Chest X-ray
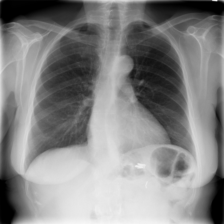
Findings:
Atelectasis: negative
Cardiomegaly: negative
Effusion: negative
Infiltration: negative
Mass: negative
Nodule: negative
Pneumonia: negative
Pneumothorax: negative
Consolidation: negative
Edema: negative
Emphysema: negative
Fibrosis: negative
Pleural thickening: negative
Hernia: negative